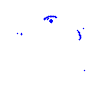
Particle: pion